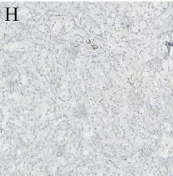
(H) Immunohistochemical stain negative for SMA (20x).
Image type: pathology (immunostaining)